Field crop: tomato
Growth stage: 1
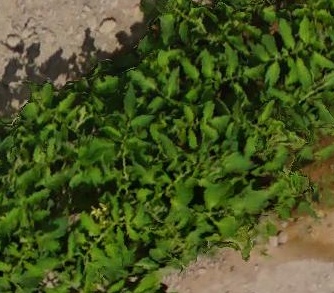
Species: tomato